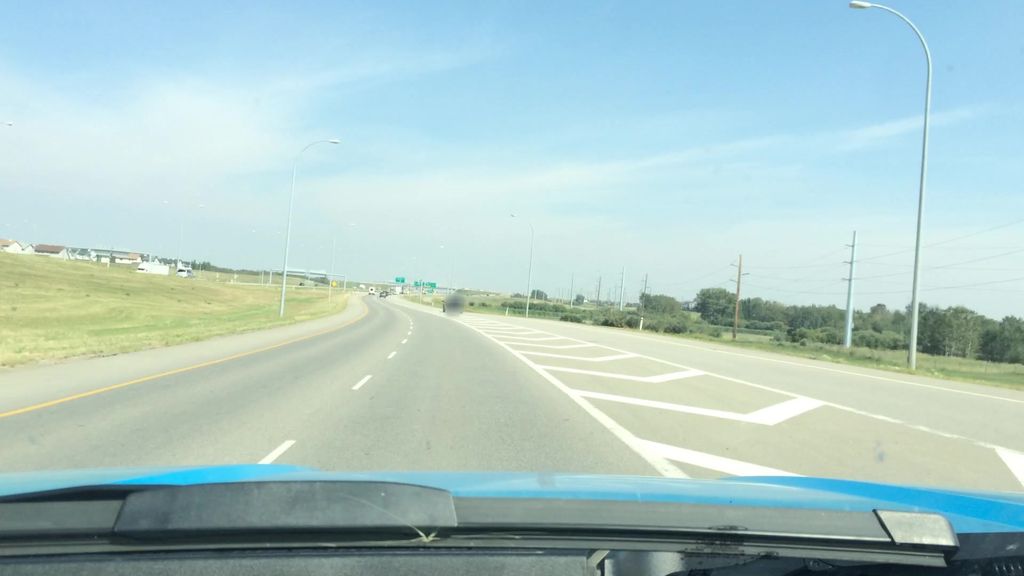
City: calgary